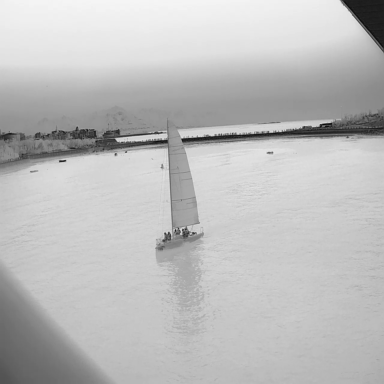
There are four objects shown in the infrared image, including a sailboat, and three bulk_carriers.